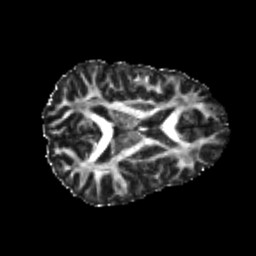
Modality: FA
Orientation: axial
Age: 21
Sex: male
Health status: healthy
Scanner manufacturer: philips
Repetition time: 7.388 s
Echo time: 0.08599 s